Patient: sex M, age 77
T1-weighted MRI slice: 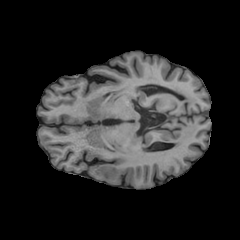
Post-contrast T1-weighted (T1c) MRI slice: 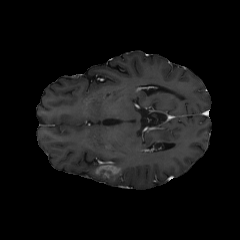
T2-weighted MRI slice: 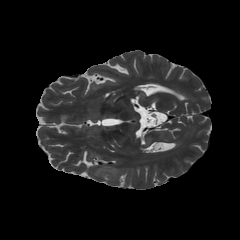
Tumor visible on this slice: yes
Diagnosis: Glioblastoma, IDH-wildtype
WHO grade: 4